Interaction volume radius: 5 \u00c5
Interaction volume height: 15 \u00c5
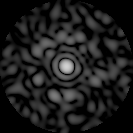
Disorder parameter: 0.8675